Question: Im looking for a delphi component that looks and functions like the Windows 7 control panel buttons when you "view by category". Anybody know if something like this already exists?

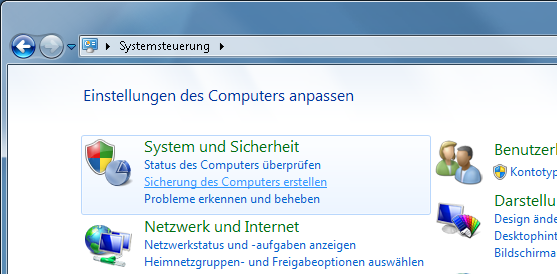
Answer: I just created a small component that looks sort of what you want. It is double-buffered, and hence completely flicker-free, and works both with visual themes enabled and disabled.
'''
unit TaskButton;
interface
uses
SysUtils, Forms, Messages, Windows, Graphics, Classes, Controls, UxTheme,
ImgList, PNGImage;
type
TIconSource = (isImageList, isPNGImage);
TTaskButtonLinkClickEvent = procedure(Sender: TObject; LinkIndex: integer) of object;
TTaskButton = class(TCustomControl)
private
{ Private declarations }
FCaption: TCaption;
FHeaderRect: TRect;
FImageSpacing: integer;
FLinks: TStrings;
FHeaderHeight: integer;
FLinkHeight: integer;
FLinkSpacing: integer;
FHeaderSpacing: integer;
FLinkRects: array of TRect;
FPrevMouseHoverIndex: integer;
FMouseHoverIndex: integer;
FImages: TImageList;
FImageIndex: TImageIndex;
FIconSource: TIconSource;
FImage: TPngImage;
FBuffer: TBitmap;
FOnLinkClick: TTaskButtonLinkClickEvent;
procedure UpdateMetrics;
procedure SetCaption(const Caption: TCaption);
procedure SetImageSpacing(ImageSpacing: integer);
procedure SetLinkSpacing(LinkSpacing: integer);
procedure SetHeaderSpacing(HeaderSpacing: integer);
procedure SetLinks(Links: TStrings);
procedure SetImages(Images: TImageList);
procedure SetImageIndex(ImageIndex: TImageIndex);
procedure SetIconSource(IconSource: TIconSource);
procedure SetImage(Image: TPngImage);
procedure SwapBuffers;
function ImageWidth: integer;
function ImageHeight: integer;
procedure SetNonThemedHeaderFont;
procedure SetNonThemedLinkFont(Hovering: boolean = false);
protected
{ Protected declarations }
procedure Paint; override;
procedure WndProc(var Message: TMessage); override;
procedure MouseDown(Button: TMouseButton; Shift: TShiftState; X: Integer; Y: Integer); override;
procedure MouseMove(Shift: TShiftState; X: Integer; Y: Integer); override;
procedure MouseUp(Button: TMouseButton; Shift: TShiftState; X: Integer; Y: Integer); override;
public
{ Public declarations }
constructor Create(AOwner: TComponent); override;
destructor Destroy; override;
published
{ Published declarations }
property Caption: TCaption read FCaption write SetCaption;
property Links: TStrings read FLinks write SetLinks;
property ImageSpacing: integer read FImageSpacing write SetImageSpacing default 16;
property HeaderSpacing: integer read FHeaderSpacing write SetHeaderSpacing default 2;
property LinkSpacing: integer read FLinkSpacing write SetLinkSpacing default 2;
property Images: TImageList read FImages write SetImages;
property ImageIndex: TImageIndex read FImageIndex write SetImageIndex;
property Image: TPngImage read FImage write SetImage;
property IconSource: TIconSource read FIconSource write SetIconSource default isPNGImage;
property OnLinkClick: TTaskButtonLinkClickEvent read FOnLinkClick write FOnLinkClick;
end;
procedure Register;
implementation
uses Math;
procedure Register;
begin
RegisterComponents('Rejbrand 2009', [TTaskButton]);
end;
function IsIntInInterval(x, xmin, xmax: integer): boolean; inline;
begin
IsIntInInterval := (xmin <= x) and (x <= xmax);
end;
function PointInRect(const Point: TPoint; const Rect: TRect): boolean; inline;
begin
PointInRect := IsIntInInterval(Point.X, Rect.Left, Rect.Right) and
IsIntInInterval(Point.Y, Rect.Top, Rect.Bottom);
end;
{ TTaskButton }
constructor TTaskButton.Create(AOwner: TComponent);
begin
inherited;
InitThemeLibrary;
FBuffer := TBitmap.Create;
FLinks := TStringList.Create;
FImage := TPngImage.Create;
FImageSpacing := 16;
FHeaderSpacing := 2;
FLinkSpacing := 2;
FPrevMouseHoverIndex := -1;
FMouseHoverIndex := -1;
FIconSource := isPNGImage;
end;
destructor TTaskButton.Destroy;
begin
FLinkRects := nil;
FImage.Free;
FLinks.Free;
FBuffer.Free;
inherited;
end;
function TTaskButton.ImageHeight: integer;
begin
result := 0;
case FIconSource of
isImageList:
if Assigned(FImages) then
result := FImages.Height;
isPNGImage:
if Assigned(FImage) then
result := FImage.Height;
end;
end;
function TTaskButton.ImageWidth: integer;
begin
result := 0;
case FIconSource of
isImageList:
if Assigned(FImages) then
result := FImages.Width;
isPNGImage:
if Assigned(FImage) then
result := FImage.Width;
end;
end;
procedure TTaskButton.MouseDown(Button: TMouseButton; Shift: TShiftState; X,
Y: Integer);
begin
inherited;
Paint;
end;
procedure TTaskButton.MouseMove(Shift: TShiftState; X, Y: Integer);
var
i: Integer;
begin
inherited;
FMouseHoverIndex := -1;
for i := 0 to high(FLinkRects) do
if PointInRect(point(X, Y), FLinkRects[i]) then
begin
FMouseHoverIndex := i;
break;
end;
if FMouseHoverIndex <> FPrevMouseHoverIndex then
begin
Cursor := IfThen(FMouseHoverIndex <> -1, crHandPoint, crDefault);
Paint;
end;
FPrevMouseHoverIndex := FMouseHoverIndex;
end;
procedure TTaskButton.MouseUp(Button: TMouseButton; Shift: TShiftState; X,
Y: Integer);
begin
inherited;
Paint;
if (FMouseHoverIndex <> -1) and Assigned(FOnLinkClick) then
FOnLinkClick(Self, FMouseHoverIndex);
end;
procedure TTaskButton.Paint;
var
theme: HTHEME;
i: Integer;
pnt: TPoint;
r: PRect;
begin
inherited;
if FLinks.Count <> length(FLinkRects) then
UpdateMetrics;
FBuffer.Canvas.Brush.Color := Color;
FBuffer.Canvas.FillRect(ClientRect);
if GetCursorPos(pnt) then
if PointInRect(Self.ScreenToClient(pnt), ClientRect) then
begin
if UxTheme.UseThemes then
begin
theme := OpenThemeData(Handle, 'BUTTON');
if theme <> 0 then
try
DrawThemeBackground(theme,
FBuffer.Canvas.Handle,
BP_COMMANDLINK,
CMDLS_HOT,
ClientRect,
nil);
finally
CloseThemeData(theme);
end;
end
else
begin
New(r);
try
r^ := ClientRect;
DrawEdge(FBuffer.Canvas.Handle, r^, EDGE_RAISED, BF_RECT);
finally
Dispose(r);
end;
end;
end;
case FIconSource of
isImageList:
if Assigned(FImages) then
FImages.Draw(FBuffer.Canvas, 14, 16, FImageIndex);
isPNGImage:
if Assigned(FImage) then
FBuffer.Canvas.Draw(14, 16, FImage);
end;
if UxTheme.UseThemes then
begin
theme := OpenThemeData(Handle, 'CONTROLPANEL');
if theme <> 0 then
try
DrawThemeText(theme,
FBuffer.Canvas.Handle,
CPANEL_SECTIONTITLELINK,
CPSTL_NORMAL,
PChar(Caption),
length(Caption),
DT_LEFT or DT_END_ELLIPSIS or DT_TOP or DT_SINGLELINE,
0,
FHeaderRect);
for i := 0 to FLinks.Count - 1 do
DrawThemeText(theme,
FBuffer.Canvas.Handle,
CPANEL_CONTENTLINK,
IfThen(FMouseHoverIndex = i, IfThen(csLButtonDown in ControlState, CPCL_PRESSED, CPCL_HOT), CPCL_NORMAL),
PChar(FLinks[i]),
length(FLinks[i]),
DT_LEFT or DT_END_ELLIPSIS or DT_TOP or DT_SINGLELINE,
0,
FLinkRects[i]
);
finally
CloseThemeData(theme);
end;
end
else
begin
SetNonThemedHeaderFont;
DrawText(FBuffer.Canvas.Handle,
PChar(Caption),
-1,
FHeaderRect,
DT_LEFT or DT_END_ELLIPSIS or DT_TOP or DT_SINGLELINE);
for i := 0 to FLinks.Count - 1 do
begin
SetNonThemedLinkFont(FMouseHoverIndex = i);
DrawText(FBuffer.Canvas.Handle,
PChar(FLinks[i]),
-1,
FLinkRects[i],
DT_LEFT or DT_END_ELLIPSIS or DT_TOP or DT_SINGLELINE);
end;
end;
SwapBuffers;
end;
procedure TTaskButton.SetCaption(const Caption: TCaption);
begin
if not SameStr(FCaption, Caption) then
begin
FCaption := Caption;
UpdateMetrics;
Paint;
end;
end;
procedure TTaskButton.SetHeaderSpacing(HeaderSpacing: integer);
begin
if FHeaderSpacing <> HeaderSpacing then
begin
FHeaderSpacing := HeaderSpacing;
UpdateMetrics;
Paint;
end;
end;
procedure TTaskButton.SetIconSource(IconSource: TIconSource);
begin
if FIconSource <> IconSource then
begin
FIconSource := IconSource;
UpdateMetrics;
Paint;
end;
end;
procedure TTaskButton.SetImage(Image: TPngImage);
begin
FImage.Assign(Image);
UpdateMetrics;
Paint;
end;
procedure TTaskButton.SetImageIndex(ImageIndex: TImageIndex);
begin
if FImageIndex <> ImageIndex then
begin
FImageIndex := ImageIndex;
UpdateMetrics;
Paint;
end;
end;
procedure TTaskButton.SetImages(Images: TImageList);
begin
FImages := Images;
UpdateMetrics;
Paint;
end;
procedure TTaskButton.SetImageSpacing(ImageSpacing: integer);
begin
if FImageSpacing <> ImageSpacing then
begin
FImageSpacing := ImageSpacing;
UpdateMetrics;
Paint;
end;
end;
procedure TTaskButton.SetLinks(Links: TStrings);
begin
FLinks.Assign(Links);
UpdateMetrics;
Paint;
end;
procedure TTaskButton.SetLinkSpacing(LinkSpacing: integer);
begin
if FLinkSpacing <> LinkSpacing then
begin
FLinkSpacing := LinkSpacing;
UpdateMetrics;
Paint;
end;
end;
procedure TTaskButton.SwapBuffers;
begin
BitBlt(Canvas.Handle, 0, 0, Width, Height, FBuffer.Canvas.Handle, 0, 0, SRCCOPY);
end;
procedure TTaskButton.WndProc(var Message: TMessage);
begin
inherited;
case Message.Msg of
WM_SIZE:
UpdateMetrics;
CM_MOUSEENTER:
Paint;
CM_MOUSELEAVE:
Paint;
WM_ERASEBKGND:
Message.Result := 1;
end;
end;
procedure TTaskButton.UpdateMetrics;
var
theme: HTHEME;
cr, r: TRect;
i, y: Integer;
begin
FBuffer.SetSize(Width, Height);
SetLength(FLinkRects, FLinks.Count);
if UxTheme.UseThemes then
begin
theme := OpenThemeData(Handle, 'CONTROLPANEL');
if theme <> 0 then
try
with cr do
begin
Top := 10;
Left := ImageWidth + FImageSpacing;
Right := Width - 4;
Bottom := Self.Height;
end;
GetThemeTextExtent(theme,
FBuffer.Canvas.Handle,
CPANEL_SECTIONTITLELINK,
CPSTL_NORMAL,
PChar(Caption),
-1,
DT_LEFT or DT_END_ELLIPSIS or DT_TOP or DT_SINGLELINE,
@cr,
r);
FHeaderHeight := r.Bottom - r.Top;
with FHeaderRect do
begin
Top := 10;
Left := 14 + ImageWidth + FImageSpacing;
Right := Width - 4;
Bottom := Top + FHeaderHeight;
end;
with cr do
begin
Top := 4;
Left := 14 + ImageWidth + FImageSpacing;
Right := Width - 4;
Bottom := Self.Height;
end;
y := FHeaderRect.Bottom + FHeaderSpacing;
for i := 0 to high(FLinkRects) do
begin
GetThemeTextExtent(theme,
FBuffer.Canvas.Handle,
CPANEL_CONTENTLINK,
CPCL_NORMAL,
PChar(FLinks[i]),
-1,
DT_LEFT or DT_END_ELLIPSIS or DT_TOP or DT_SINGLELINE,
@cr,
r);
FLinkHeight := r.Bottom - r.Top;
FLinkRects[i].Left := FHeaderRect.Left;
FLinkRects[i].Top := y;
FLinkRects[i].Right := FLinkRects[i].Left + r.Right - r.Left;
FLinkRects[i].Bottom := FLinkRects[i].Top + FLinkHeight + FLinkSpacing;
inc(y, FLinkHeight + FLinkSpacing);
end;
finally
CloseThemeData(theme);
end;
end
else
begin
SetNonThemedHeaderFont;
FHeaderHeight := FBuffer.Canvas.TextHeight(FCaption);
with FHeaderRect do
begin
Top := 10;
Left := 14 + ImageWidth + FImageSpacing;
Right := Width - 4;
Bottom := Top + FHeaderHeight;
end;
SetNonThemedLinkFont;
y := FHeaderRect.Bottom + FHeaderSpacing;
for i := 0 to high(FLinkRects) do
with FBuffer.Canvas.TextExtent(FLinks[i]) do
begin
FLinkHeight := cy;
FLinkRects[i].Left := FHeaderRect.Left;
FLinkRects[i].Top := y;
FLinkRects[i].Right := FLinkRects[i].Left + cx;
FLinkRects[i].Bottom := FLinkRects[i].Top + FLinkHeight + FLinkSpacing;
inc(y, FLinkHeight + FLinkSpacing);
end;
end;
end;
procedure TTaskButton.SetNonThemedHeaderFont;
begin
with FBuffer.Canvas.Font do
begin
Color := clNavy;
Style := [];
Size := 14;
end;
end;
procedure TTaskButton.SetNonThemedLinkFont(Hovering: boolean = false);
begin
with FBuffer.Canvas.Font do
begin
Color := clNavy;
if Hovering then
Style := [fsUnderline]
else
Style := [];
Size := 10;
end;
end;
initialization
// Override Delphi's ugly hand cursor with the nice Windows hand cursor
Screen.Cursors[crHandPoint] := LoadCursor(0, IDC_HAND);
end.
'''
Screenshots:

If I get time over I will add a keyboard interface to it.